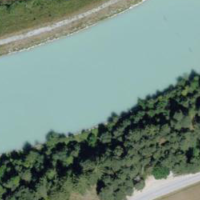
EUNIS habitat code: 15
Species observed at this site:
Corvus corone
Turdus philomelos
Campanula glomerata
Anthus spinoletta
Turdus viscivorus
Buteo buteo
Sylvia atricapilla
Spinus spinus
Poecile palustris
Phylloscopus collybita
Caltha palustris
Erithacus rubecula
Pica pica
Phoenicurus ochruros
Sitta europaea
Nucifraga caryocatactes
Garrulus glandarius
Falco tinnunculus
Picus viridis
Periparus ater
Motacilla cinerea
Cyanistes caeruleus
Anas platyrhynchos
Troglodytes troglodytes
Chloris chloris
Pyrrhula pyrrhula
Fringilla coelebs
Passer domesticus
Turdus torquatus
Ptyonoprogne rupestris
Carduelis carduelis
Turdus merula
Columba palumbus
Parus major
Hirundo rustica
Turdus pilaris
Cinclus cinclus
Motacilla alba